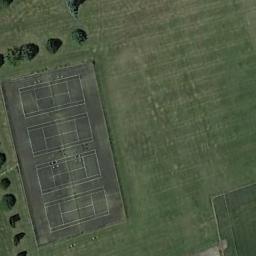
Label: tennis_court